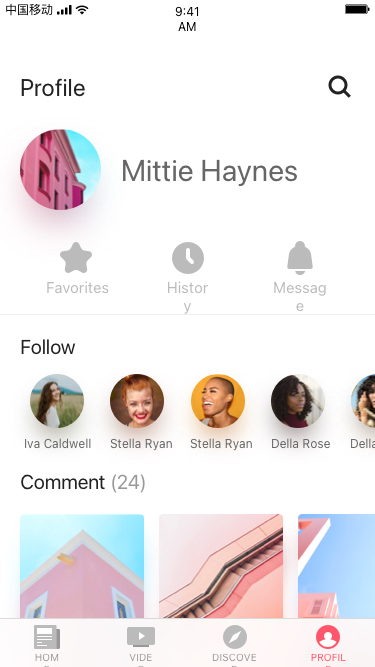
Text in this UI design:
Mittie Haynes
Favorites
History
Message
Follow
Iva Caldwell
Stella Ryan
Stella Ryan
Della Rose
Della Rose
Comment (24)
Profile